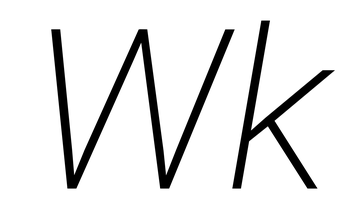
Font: Roboto-Italic_ExtraLight_Italic